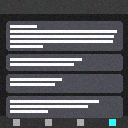
Screen state: on